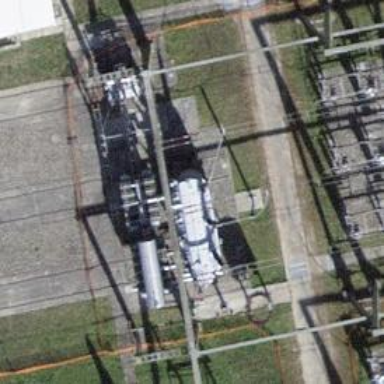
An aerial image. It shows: Transformer is shown.